Question: Ran into a problem today. I have a Windows Server 2003 with a bunch of .bat files that essentially start .vbs scripts. Every time an ECH is used in the script I get that annoying dialog box that contains content of an echo and requires to click ENTER all the time. How can I just disable the dialogs and keep ECHOs in the command prompt window only?

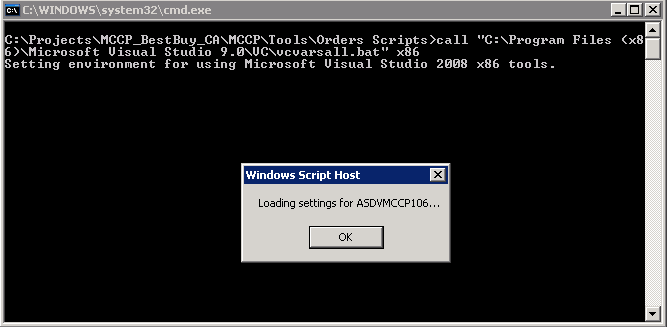
Answer: Redirect the output somewhere else, i.e.
'''
scriptname.vbs > textfile.txt
'''